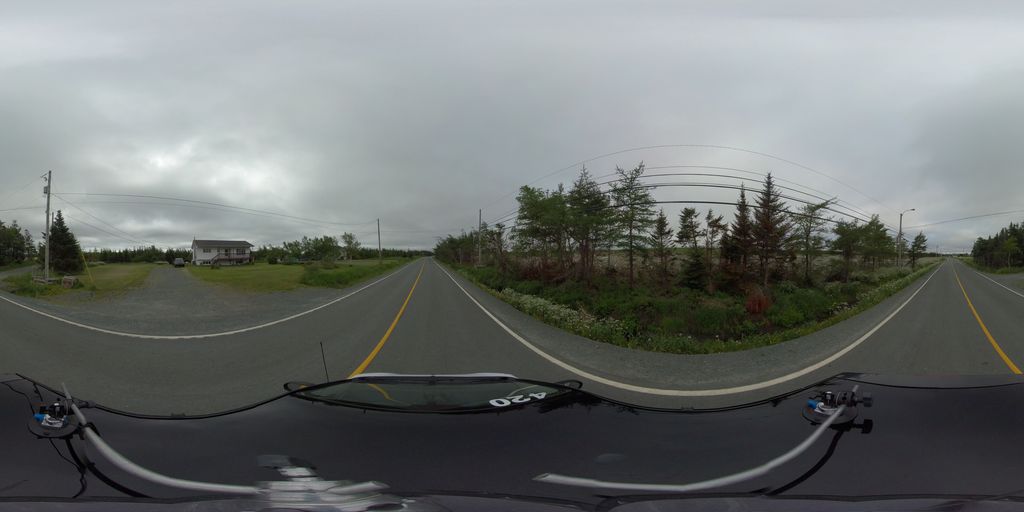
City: st_johns